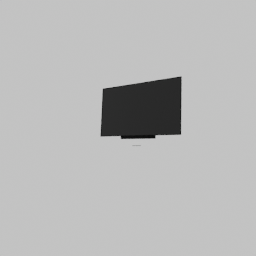
Label: electronics